This time-domain trace was recorded on a rotor test rig. Determine the machine's mechanical condition. Answer with exactly one of: normal, misalignment, unbalance, looseness.
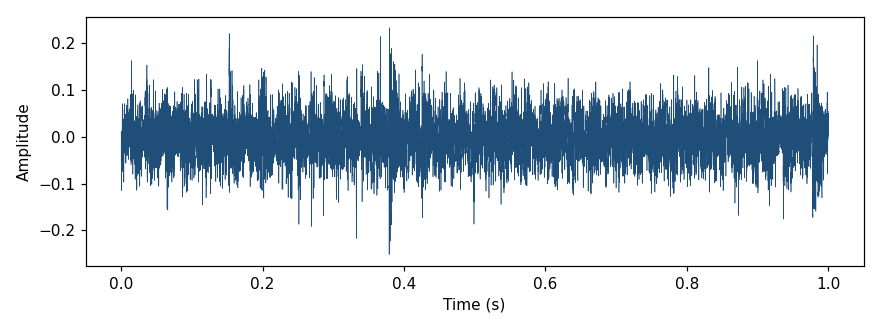
Answer: misalignment